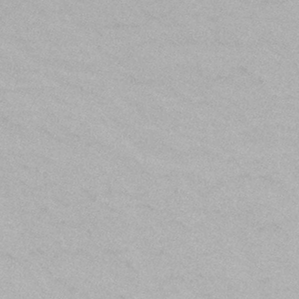
Label: frost